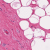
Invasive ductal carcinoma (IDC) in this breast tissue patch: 0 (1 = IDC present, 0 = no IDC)